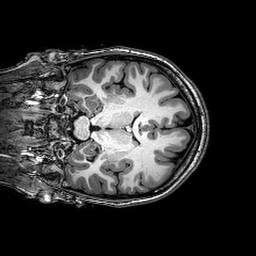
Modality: T1w
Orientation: coronal
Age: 24
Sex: female
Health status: healthy
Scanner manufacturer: philips
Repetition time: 0.008186 s
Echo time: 0.00375 s